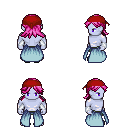
a pixel art fantasy rpg character, male body template, dark elf, purple skin, overskirt, teal pants, pink loose hair, red bandana, white cloth bracers, gray slippers, four views (front, back, left, right), 2x2 character sprite sheet, small pixel art, hard edges, no anti-aliasing